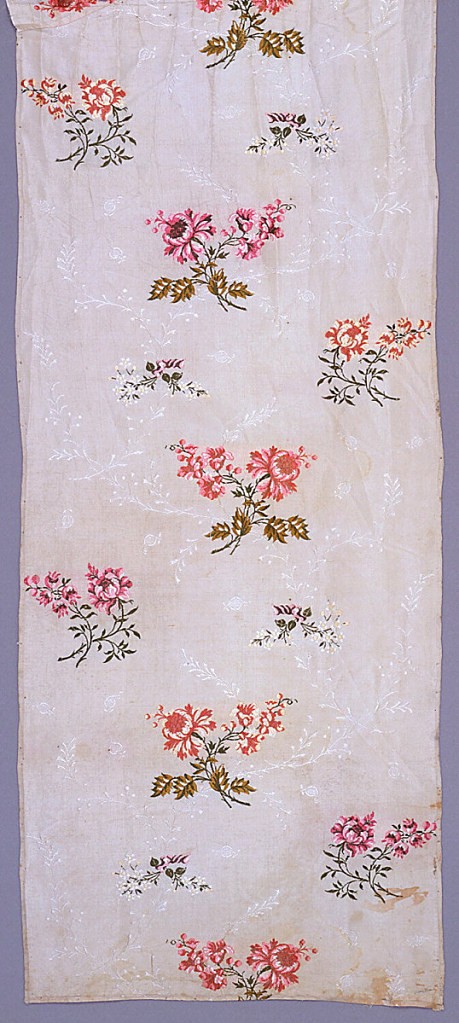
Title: Textile
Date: ca. 1740
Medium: silk Technique: plain weave foundation, discontinuous supplementary weft patterning (brocaded) bound in twill
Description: Sprigs of flowers tied with bows, horizontally offset, in shades of pink on a white ground. Secondary monochrome pattern of white sprigs.